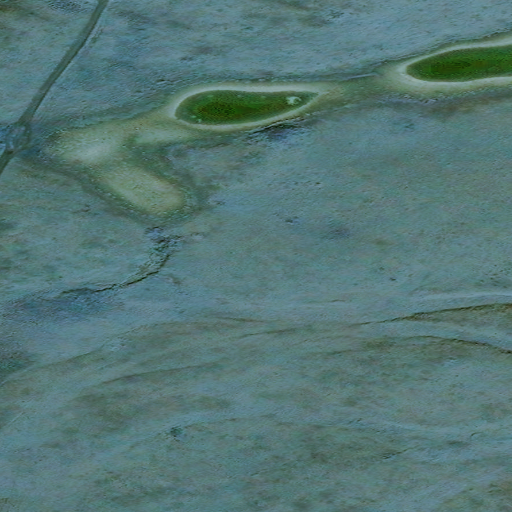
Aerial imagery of gap in Alaska named Horsepasture Pass containing only unknown